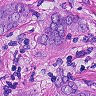
Metastatic tissue present: yes